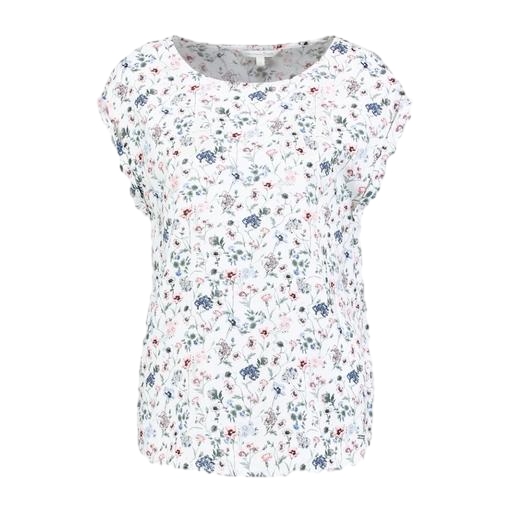
multicolor floral-print t-shirt only macy, white plus size mixed floral-print t-shirt, white floral ballet neck tee, white background